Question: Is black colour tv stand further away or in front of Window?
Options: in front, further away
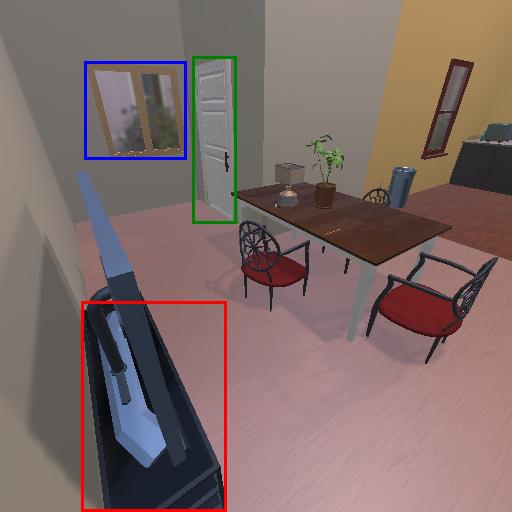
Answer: in front